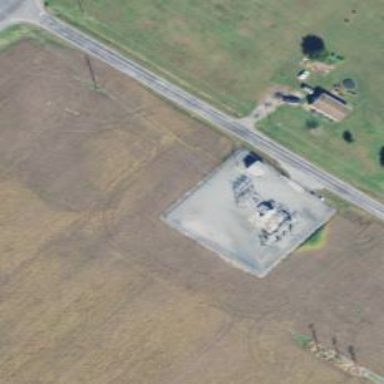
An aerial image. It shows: Power substation.